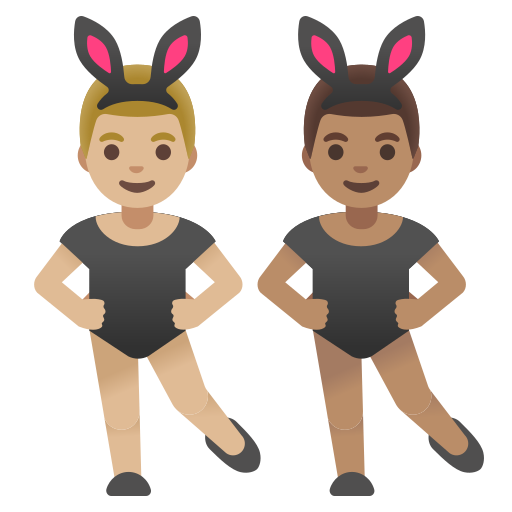
Emoji: 👨🏼‍🐰‍👨🏽